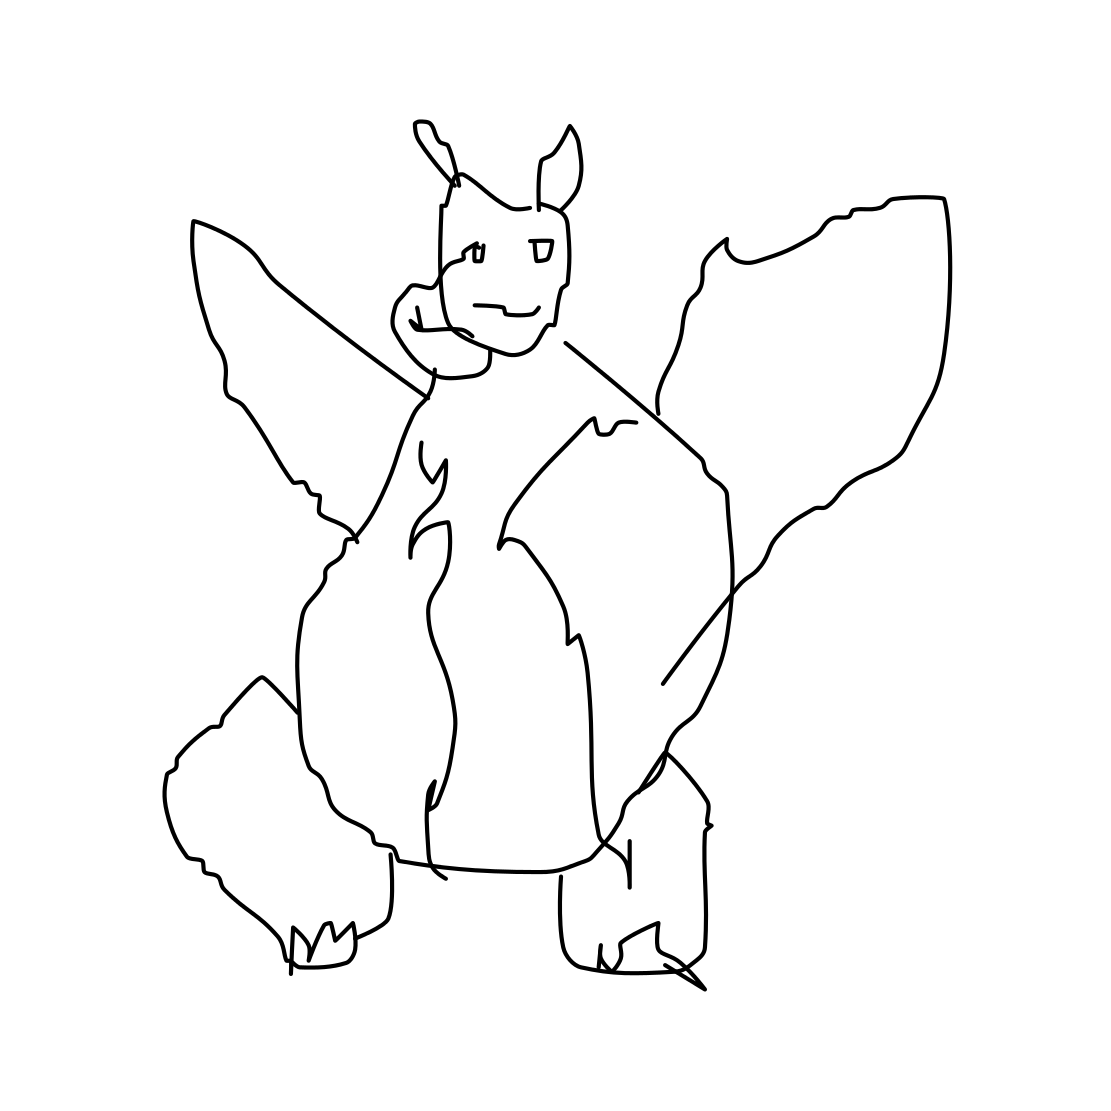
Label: dragon